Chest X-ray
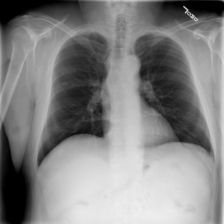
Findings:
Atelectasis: negative
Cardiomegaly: negative
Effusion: negative
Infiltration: positive
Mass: negative
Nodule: negative
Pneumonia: negative
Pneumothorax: negative
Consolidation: negative
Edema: negative
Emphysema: negative
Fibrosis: negative
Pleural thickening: negative
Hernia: negative